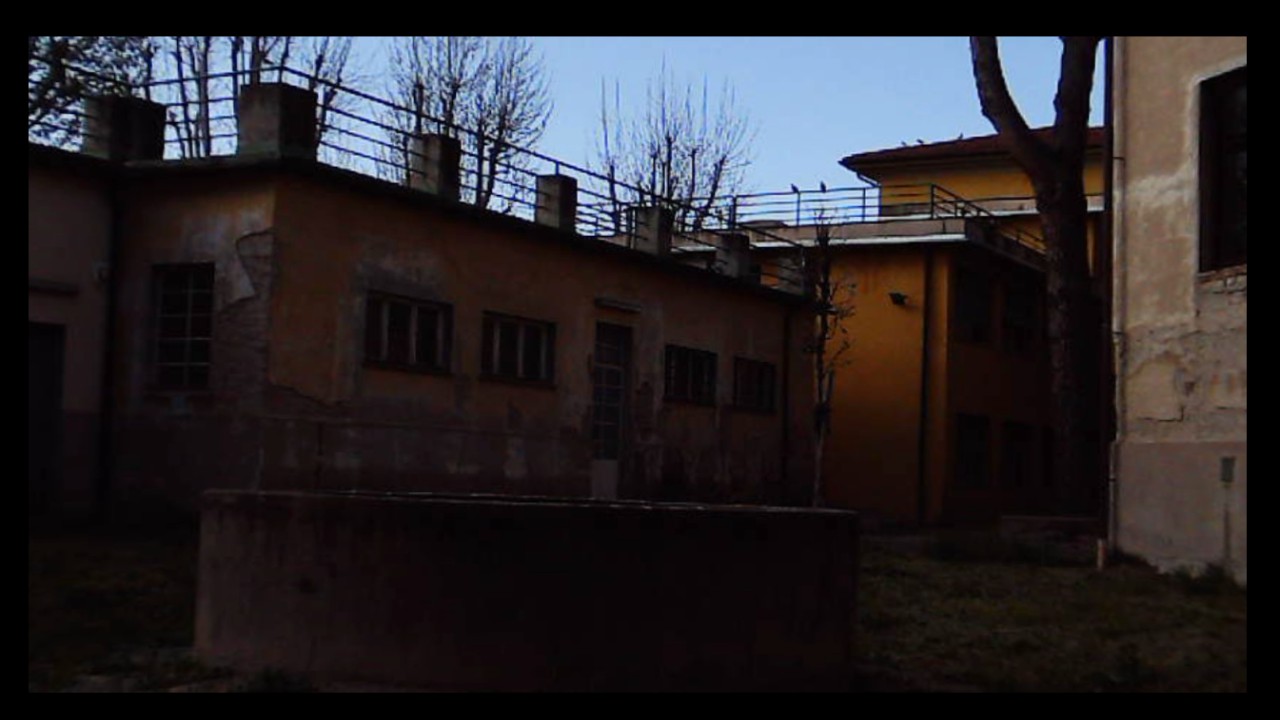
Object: Betafpv air75